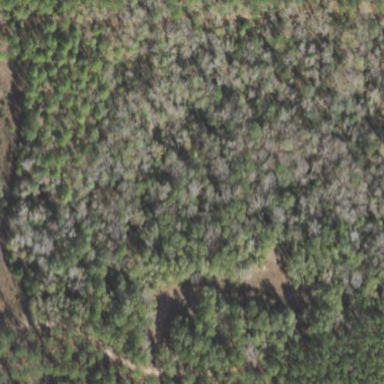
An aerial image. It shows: Mixed woodland area with various types of leaves.